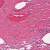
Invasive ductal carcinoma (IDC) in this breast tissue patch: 0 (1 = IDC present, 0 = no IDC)